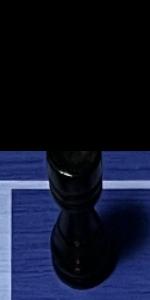
Label: Rook_Black